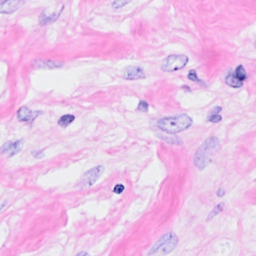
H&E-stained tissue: Breast